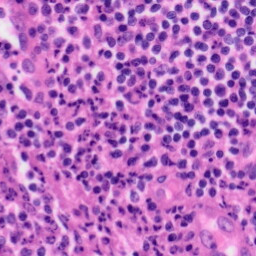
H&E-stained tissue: Tonsil